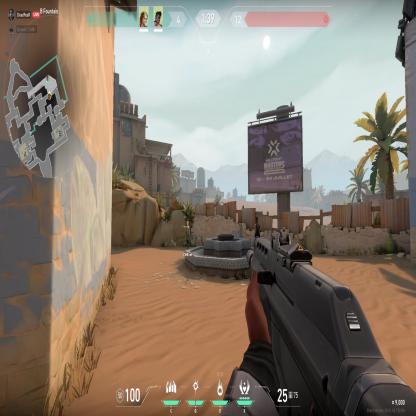
Label: teammate